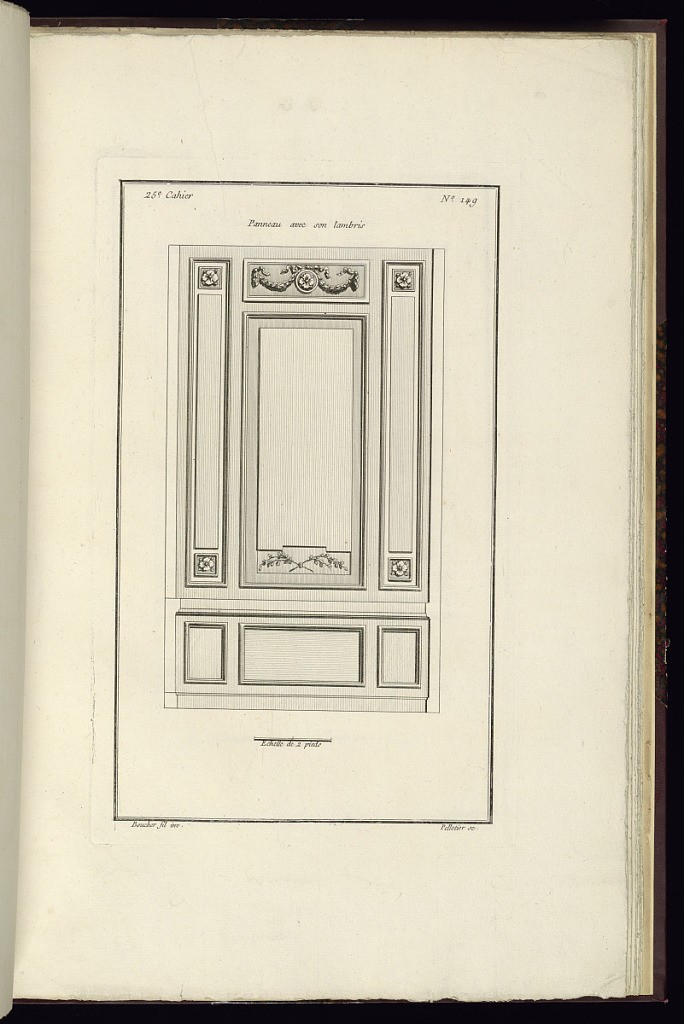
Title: Panneau avec son lambris
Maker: Juste-François Boucher, French, 1736 – 1782
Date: ca. 1775
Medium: Engraving on off white laid paper
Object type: Print
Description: Design for paneling with wainscoting, decorated with ornament motifs including rosettes, leaf garland and ribbon, and crossed branches. The plate is signed.